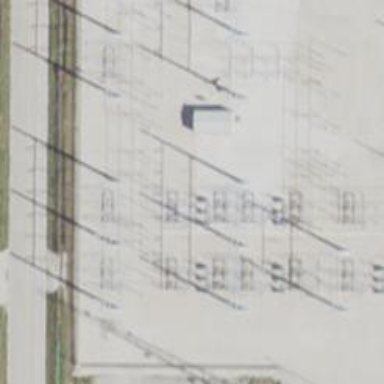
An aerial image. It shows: Switch used for power control.